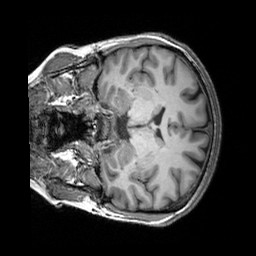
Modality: T1w
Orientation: coronal
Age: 40
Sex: female
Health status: healthy
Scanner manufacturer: siemens
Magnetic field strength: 3 T
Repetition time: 2.3 s
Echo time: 0.00303 s